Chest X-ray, AP view. Patient: 3 years old, sex M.
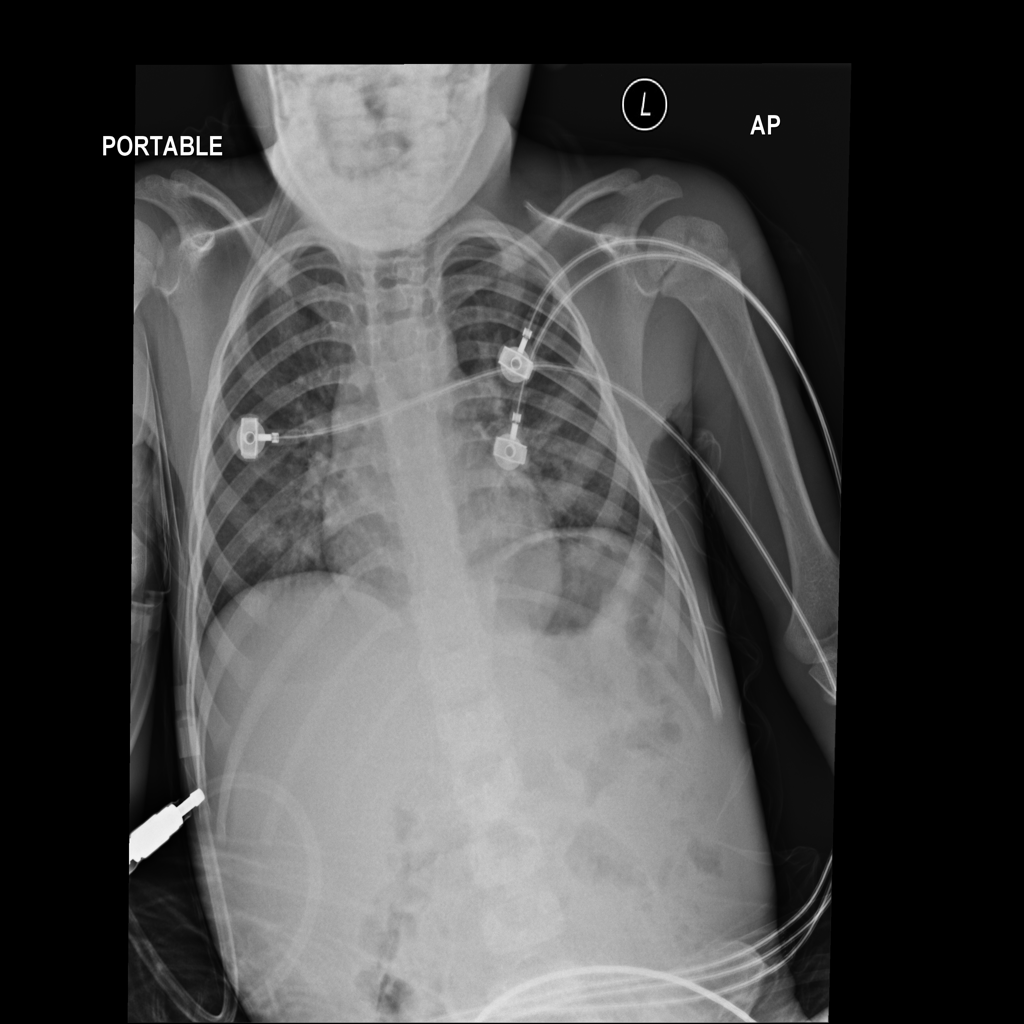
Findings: Pneumonia